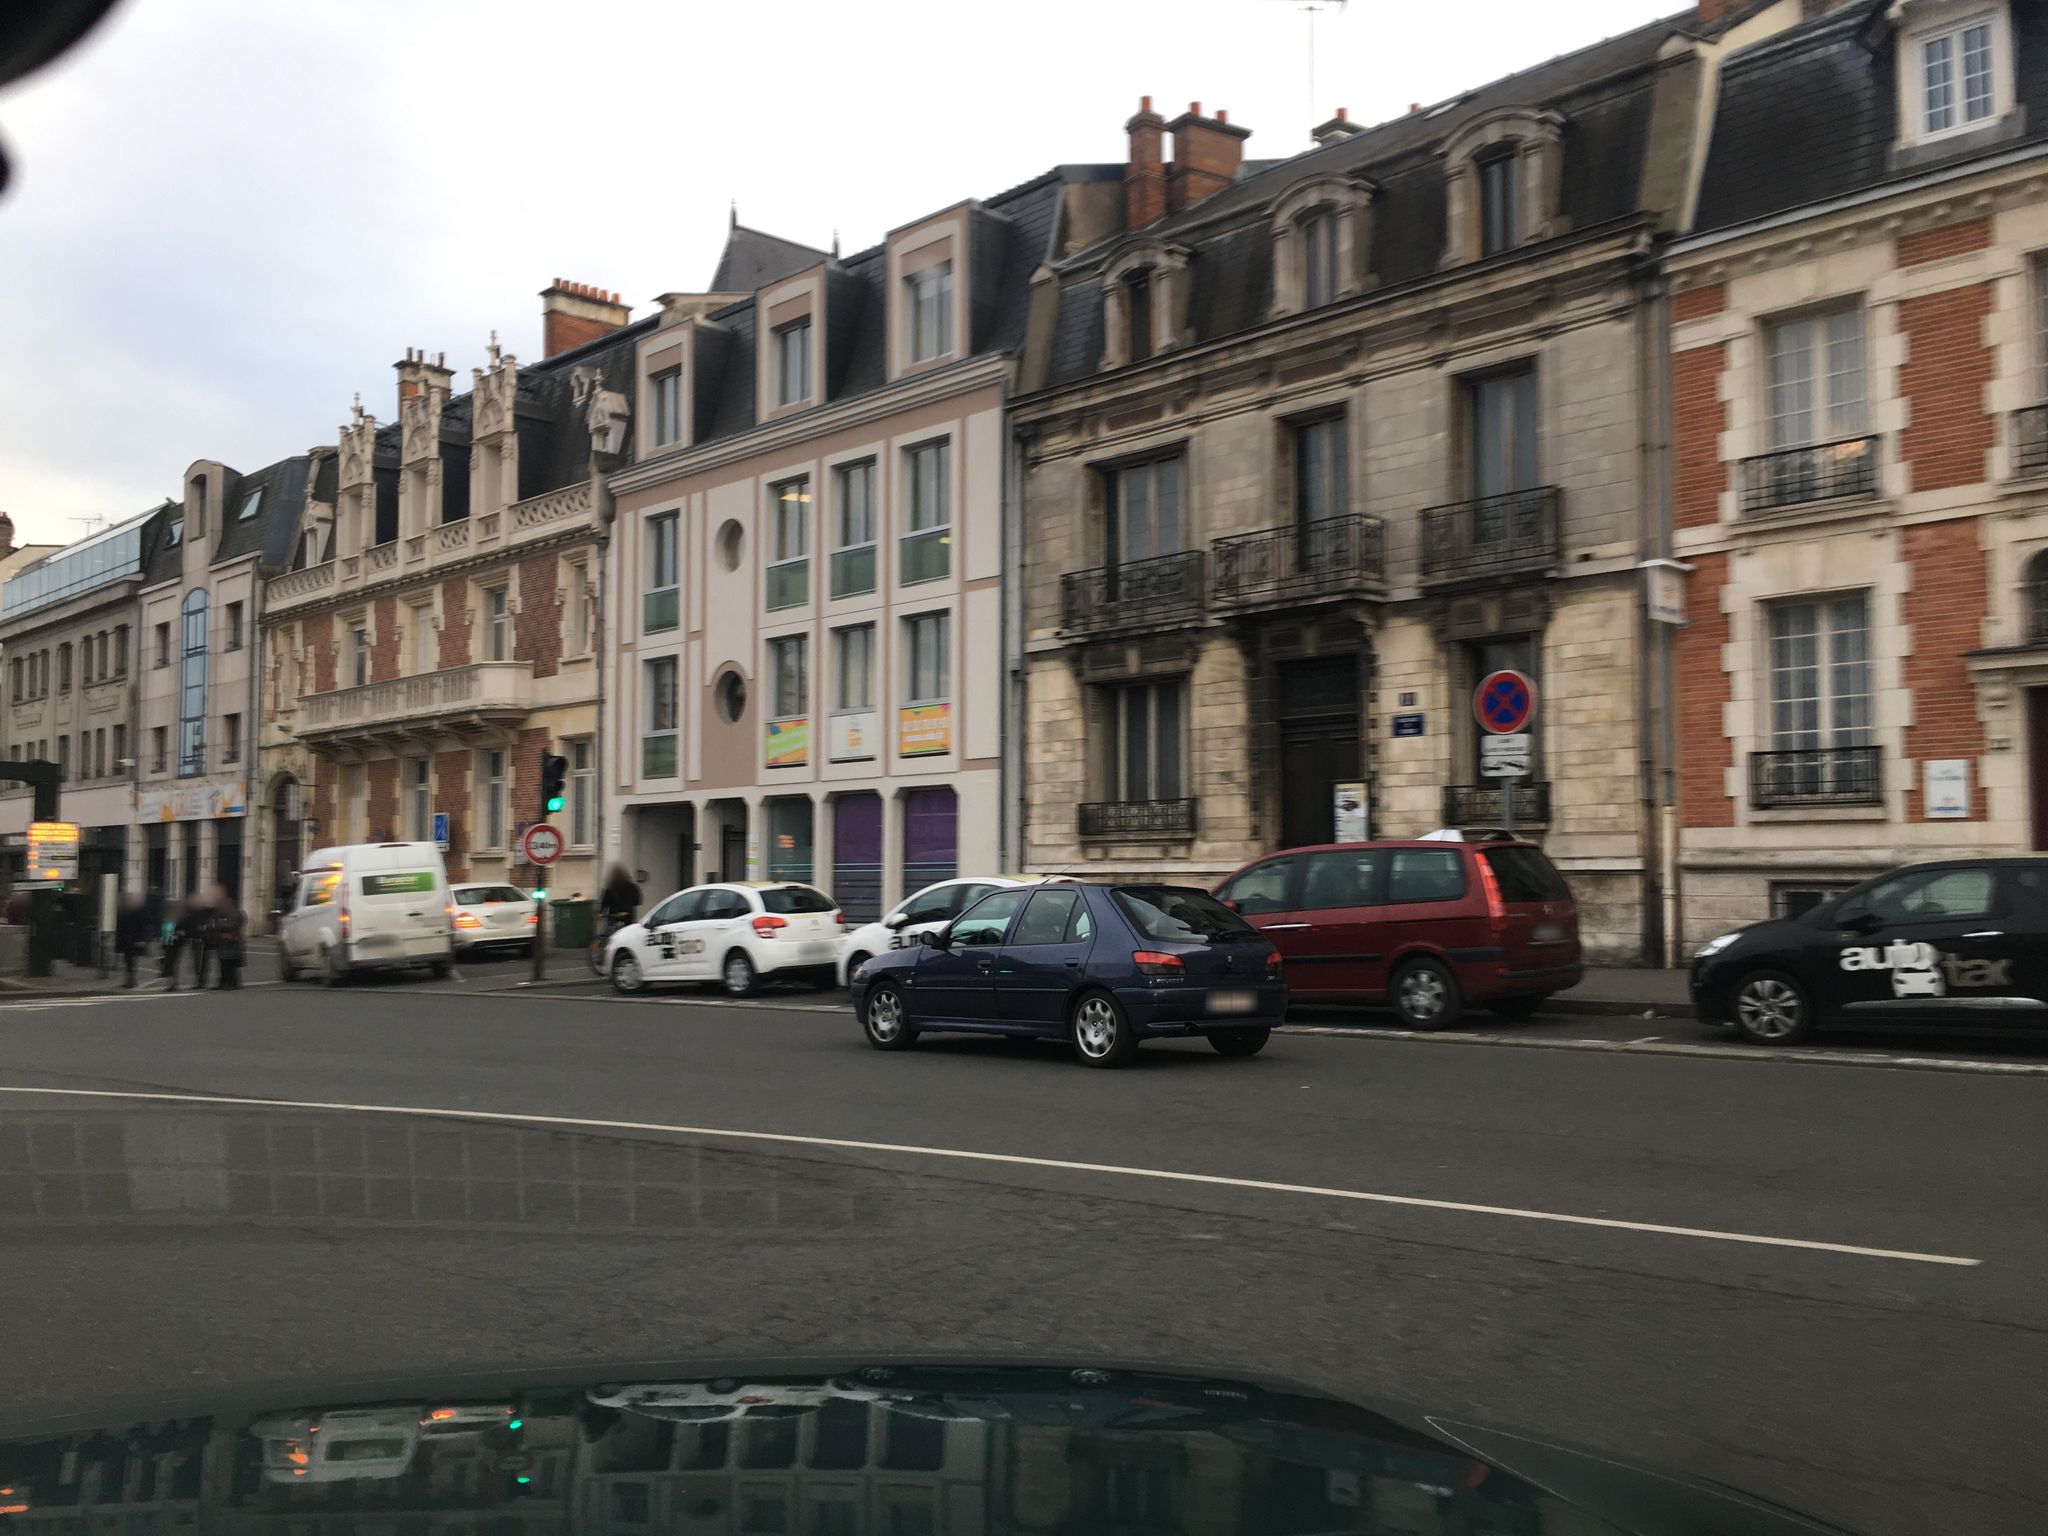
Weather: cloudy
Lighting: day
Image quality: slightly poor
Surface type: driving surface
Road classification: footway
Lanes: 3
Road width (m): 3
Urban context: urban centre
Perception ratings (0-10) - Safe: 3.72, Lively: 7.81, Beautiful: 8.79, Boring: 1.53, Depressing: 2.93, Wealthy: 9.43